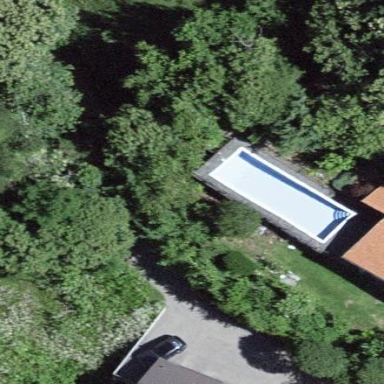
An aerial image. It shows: Swimming pool located in leisure land.